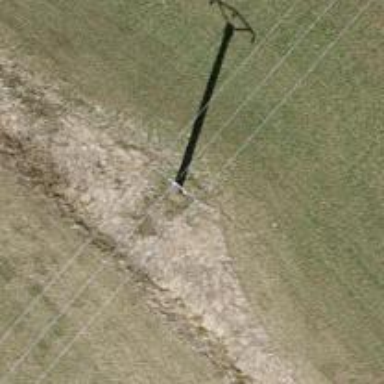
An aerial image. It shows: Power pole.